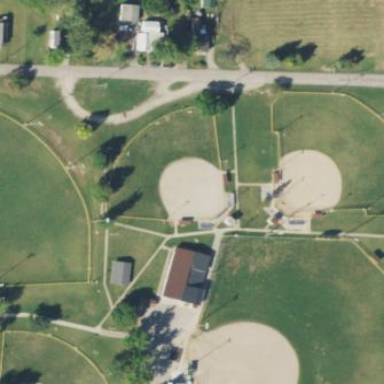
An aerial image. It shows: Baseball pitch for leisure land.